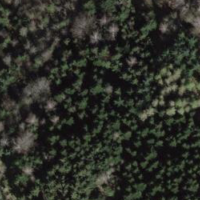
EUNIS habitat code: 44
Species observed at this site:
Lamium maculatum